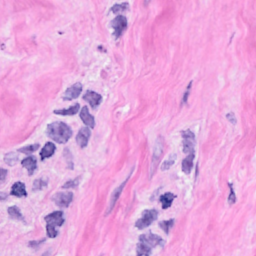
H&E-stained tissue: Breast